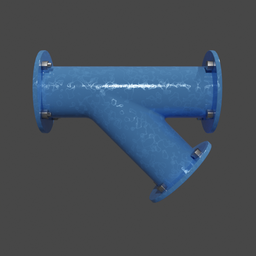
Label: tools